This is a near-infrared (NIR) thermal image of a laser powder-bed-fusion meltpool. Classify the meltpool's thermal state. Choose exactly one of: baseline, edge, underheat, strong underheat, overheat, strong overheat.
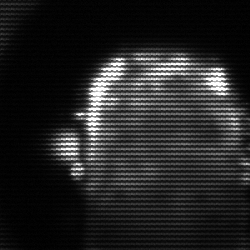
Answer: baseline